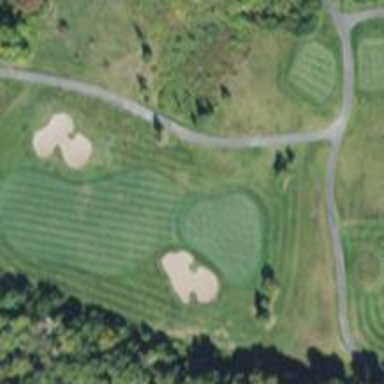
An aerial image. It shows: Golf hole.